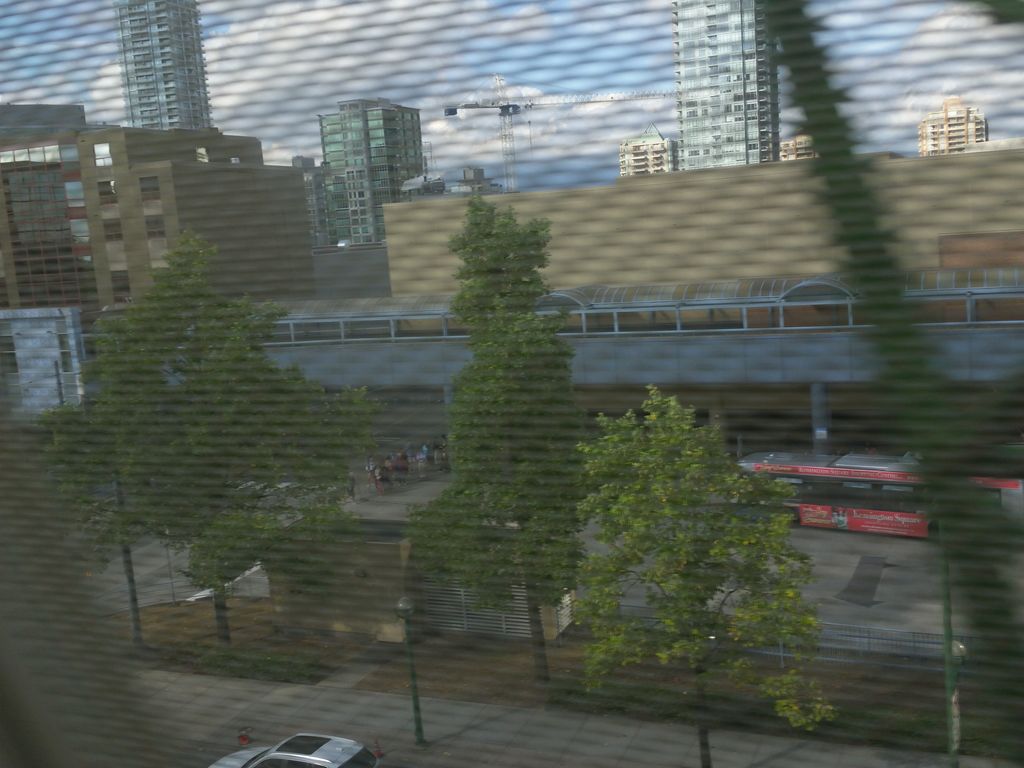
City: vancouver